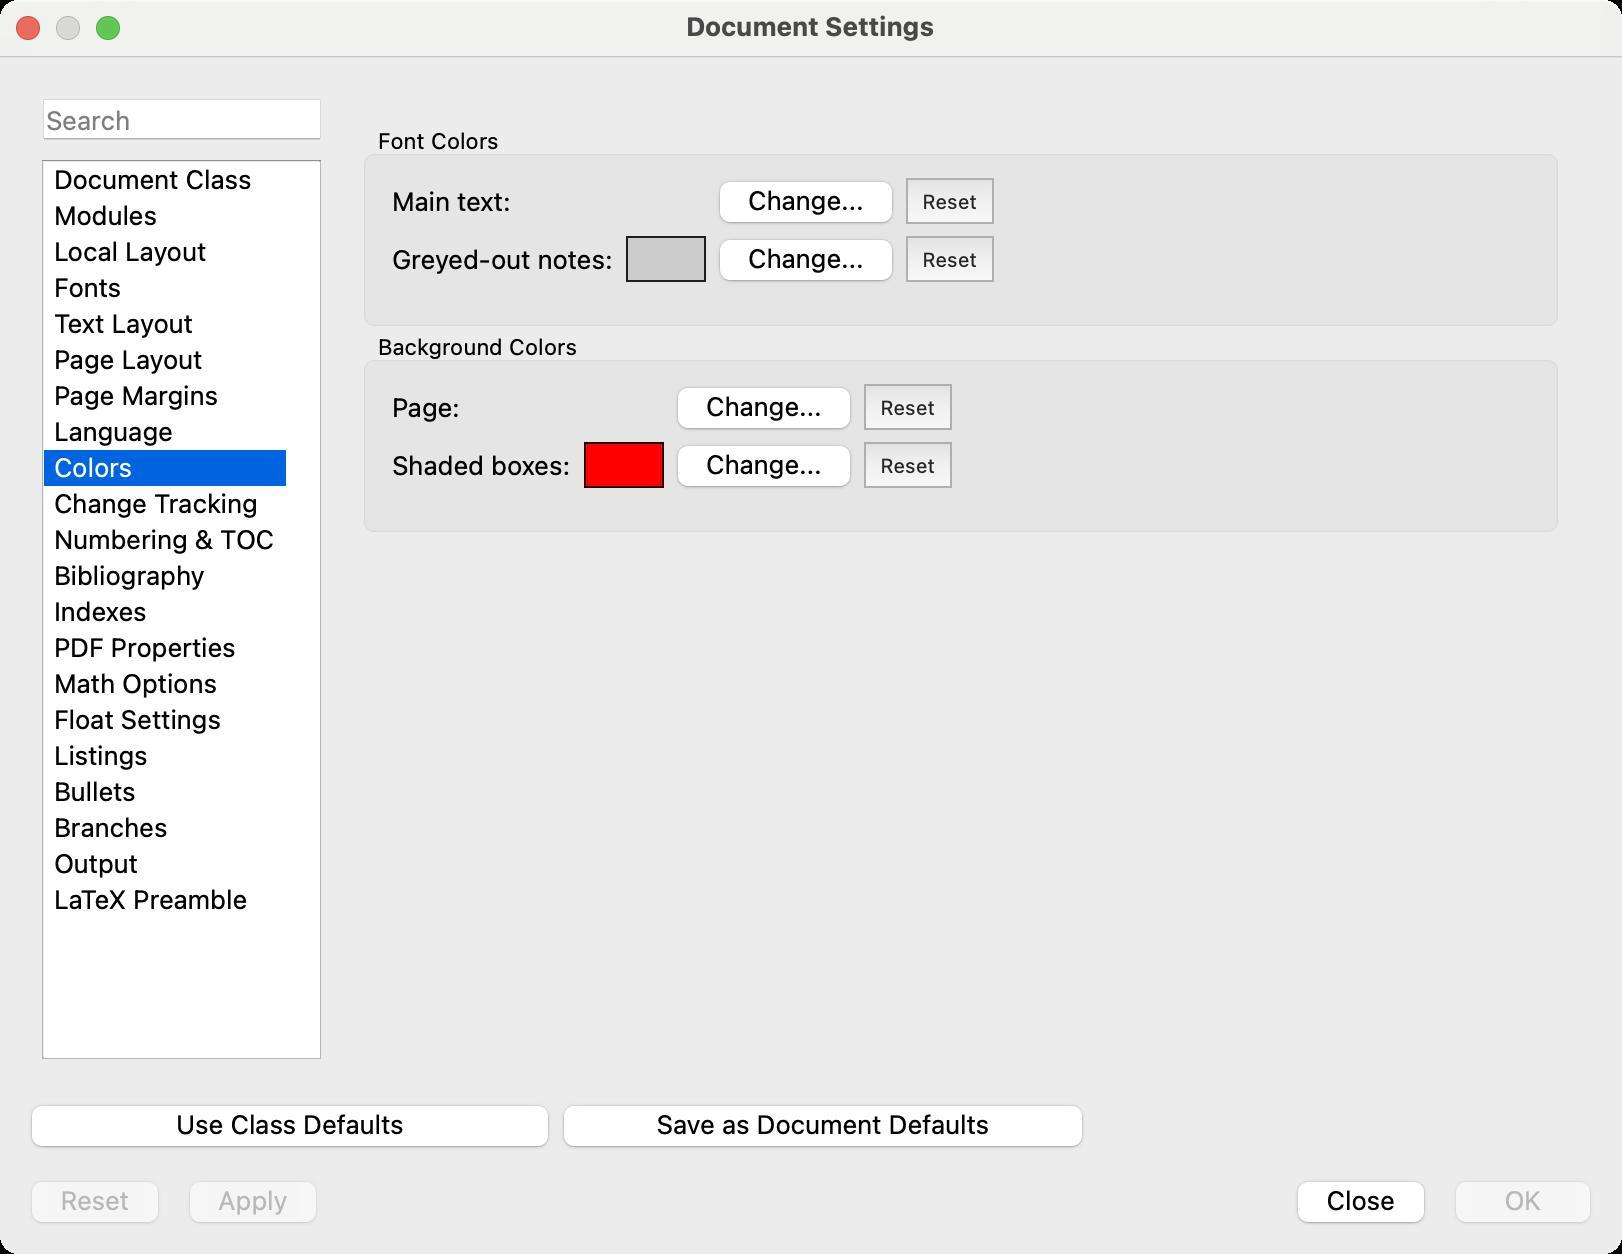
Accessibility tree:
{"name": "Document_Settings", "role": "AXWindow", "description": null, "role_description": "діалогове вікно", "value": null, "position": "270.00;142.00", "size": "811;627", "children": [{"name": "", "role": "AXGroup", "description": "", "role_description": "група", "value": null, "position": "9.00;586.00", "size": "793;32", "children": [{"name": "OK", "role": "AXButton", "description": "", "role_description": "кнопка", "value": null, "position": "721.00;586.00", "size": "81;32", "children": []}, {"name": "Close", "role": "AXButton", "description": "", "role_description": "кнопка", "value": null, "position": "642.00;586.00", "size": "77;32", "children": []}, {"name": "Apply", "role": "AXButton", "description": "", "role_description": "кнопка", "value": null, "position": "88.00;586.00", "size": "77;32", "children": []}, {"name": "Reset", "role": "AXButton", "description": "", "role_description": "кнопка", "value": null, "position": "9.00;586.00", "size": "77;32", "children": []}]}, {"name": "Use_Class_Defaults", "role": "AXButton", "description": "Reset to the default settings for the document class", "role_description": "кнопка", "value": null, "position": "9.00;548.00", "size": "272;32", "children": []}, {"name": "Save_as_Document_Defaults", "role": "AXButton", "description": "Save settings as defaults for new documents", "role_description": "кнопка", "value": null, "position": "275.00;548.00", "size": "273;32", "children": []}, {"name": "", "role": "AXTextField", "description": "Search", "role_description": "текстове поле", "value": "", "position": "21.00;49.00", "size": "140;21", "children": []}, {"name": "", "role": "AXGroup", "description": "", "role_description": "група", "value": null, "position": "21.00;80.00", "size": "140;450", "children": [{"name": "Document_Class", "role": "AXGroup", "description": "", "role_description": "група", "value": null, "position": "22.00;81.00", "size": "121;18", "children": []}, {"name": "Modules", "role": "AXGroup", "description": "", "role_description": "група", "value": null, "position": "22.00;99.00", "size": "121;18", "children": []}, {"name": "Local_Layout", "role": "AXGroup", "description": "", "role_description": "група", "value": null, "position": "22.00;117.00", "size": "121;18", "children": []}, {"name": "Fonts", "role": "AXGroup", "description": "", "role_description": "група", "value": null, "position": "22.00;135.00", "size": "121;18", "children": []}, {"name": "Text_Layout", "role": "AXGroup", "description": "", "role_description": "група", "value": null, "position": "22.00;153.00", "size": "121;18", "children": []}, {"name": "Page_Layout", "role": "AXGroup", "description": "", "role_description": "група", "value": null, "position": "22.00;171.00", "size": "121;18", "children": []}, {"name": "Page_Margins", "role": "AXGroup", "description": "", "role_description": "група", "value": null, "position": "22.00;189.00", "size": "121;18", "children": []}, {"name": "Language", "role": "AXGroup", "description": "", "role_description": "група", "value": null, "position": "22.00;207.00", "size": "121;18", "children": []}, {"name": "Colors", "role": "AXGroup", "description": "", "role_description": "група", "value": null, "position": "22.00;225.00", "size": "121;18", "children": []}, {"name": "Change_Tracking", "role": "AXGroup", "description": "", "role_description": "група", "value": null, "position": "22.00;243.00", "size": "121;18", "children": []}, {"name": "Numbering_&_TOC", "role": "AXGroup", "description": "", "role_description": "група", "value": null, "position": "22.00;261.00", "size": "121;18", "children": []}, {"name": "Bibliography", "role": "AXGroup", "description": "", "role_description": "група", "value": null, "position": "22.00;279.00", "size": "121;18", "children": []}, {"name": "Indexes", "role": "AXGroup", "description": "", "role_description": "група", "value": null, "position": "22.00;297.00", "size": "121;18", "children": []}, {"name": "PDF_Properties", "role": "AXGroup", "description": "", "role_description": "група", "value": null, "position": "22.00;315.00", "size": "121;18", "children": []}, {"name": "Math_Options", "role": "AXGroup", "description": "", "role_description": "група", "value": null, "position": "22.00;333.00", "size": "121;18", "children": []}, {"name": "Float_Settings", "role": "AXGroup", "description": "", "role_description": "група", "value": null, "position": "22.00;351.00", "size": "121;18", "children": []}, {"name": "Listings", "role": "AXGroup", "description": "", "role_description": "група", "value": null, "position": "22.00;369.00", "size": "121;18", "children": []}, {"name": "Bullets", "role": "AXGroup", "description": "", "role_description": "група", "value": null, "position": "22.00;387.00", "size": "121;18", "children": []}, {"name": "Branches", "role": "AXGroup", "description": "", "role_description": "група", "value": null, "position": "22.00;405.00", "size": "121;18", "children": []}, {"name": "Output", "role": "AXGroup", "description": "", "role_description": "група", "value": null, "position": "22.00;423.00", "size": "121;18", "children": []}, {"name": "LaTeX_Preamble", "role": "AXGroup", "description": "", "role_description": "група", "value": null, "position": "22.00;441.00", "size": "121;18", "children": []}]}, {"name": "", "role": "AXGroup", "description": "", "role_description": "група", "value": null, "position": "171.00;49.00", "size": "619;481", "children": [{"name": "Font_Colors", "role": "AXGroup", "description": "", "role_description": "група", "value": null, "position": "182.00;60.00", "size": "597;104", "children": [{"name": "Change...", "role": "AXButton", "description": "Click to change the color", "role_description": "кнопка", "value": null, "position": "353.00;86.00", "size": "100;32", "children": []}, {"name": null, "role": "AXStaticText", "description": "", "role_description": "текст", "value": "Greyed-out notes:", "position": "196.00;118.00", "size": "111;23", "children": []}, {"name": null, "role": "AXStaticText", "description": "", "role_description": "текст", "value": "Main text:", "position": "196.00;89.00", "size": "111;23", "children": []}, {"name": "Change...", "role": "AXButton", "description": "Click to change the color", "role_description": "кнопка", "value": null, "position": "353.00;115.00", "size": "100;32", "children": []}, {"name": "Reset", "role": "AXButton", "description": "Revert the color to the default", "role_description": "кнопка", "value": null, "position": "453.00;118.00", "size": "44;23", "children": []}, {"name": "Reset", "role": "AXButton", "description": "Revert the color to the default", "role_description": "кнопка", "value": null, "position": "453.00;89.00", "size": "44;23", "children": []}]}, {"name": "Background_Colors", "role": "AXGroup", "description": "", "role_description": "група", "value": null, "position": "182.00;163.00", "size": "597;104", "children": [{"name": null, "role": "AXStaticText", "description": "", "role_description": "текст", "value": "Shaded boxes:", "position": "196.00;221.00", "size": "90;23", "children": []}, {"name": "Reset", "role": "AXButton", "description": "Revert the color to the default", "role_description": "кнопка", "value": null, "position": "432.00;221.00", "size": "44;23", "children": []}, {"name": null, "role": "AXStaticText", "description": "", "role_description": "текст", "value": "Page:", "position": "196.00;192.00", "size": "90;23", "children": []}, {"name": "Change...", "role": "AXButton", "description": "Click to change the color", "role_description": "кнопка", "value": null, "position": "332.00;189.00", "size": "100;32", "children": []}, {"name": "Reset", "role": "AXButton", "description": "Revert the color to the default", "role_description": "кнопка", "value": null, "position": "432.00;192.00", "size": "44;23", "children": []}, {"name": "Change...", "role": "AXButton", "description": "Click to change the color", "role_description": "кнопка", "value": null, "position": "332.00;218.00", "size": "100;32", "children": []}]}]}, {"name": "", "role": "AXGrowArea", "description": "", "role_description": "область розширення", "value": null, "position": "811.00;605.00", "size": "0;22", "children": []}, {"name": null, "role": "AXButton", "description": null, "role_description": "кнопка закривання", "value": null, "position": "7.00;6.00", "size": "14;16", "children": []}, {"name": null, "role": "AXButton", "description": null, "role_description": "кнопка оптимізації", "value": null, "position": "47.00;6.00", "size": "14;16", "children": [{"name": null, "role": "AXGroup", "description": null, "role_description": "група", "value": null, "position": "47.00;6.00", "size": "14;16", "children": [{"name": null, "role": "AXGroup", "description": null, "role_description": "група", "value": null, "position": "47.00;6.00", "size": "14;16", "children": []}]}]}, {"name": null, "role": "AXButton", "description": null, "role_description": "кнопка згортання", "value": null, "position": "27.00;6.00", "size": "14;16", "children": []}, {"name": null, "role": "AXStaticText", "description": null, "role_description": "текст", "value": "Document Settings", "position": "341.00;5.00", "size": "129;16", "children": []}]}